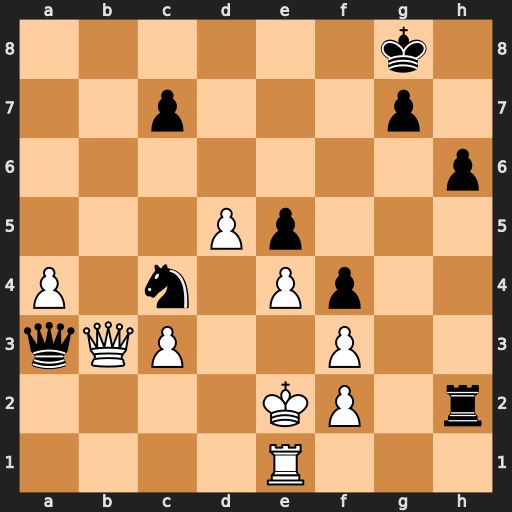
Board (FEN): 6k1/2p3p1/7p/3Pp3/P1n1Pp2/qQP2P2/4KP1r/4R3
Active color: w
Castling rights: -
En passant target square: -
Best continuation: Qxa3 Nxa3 Ra1 Nc4 a5 Nxa5 Rxa5